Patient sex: M
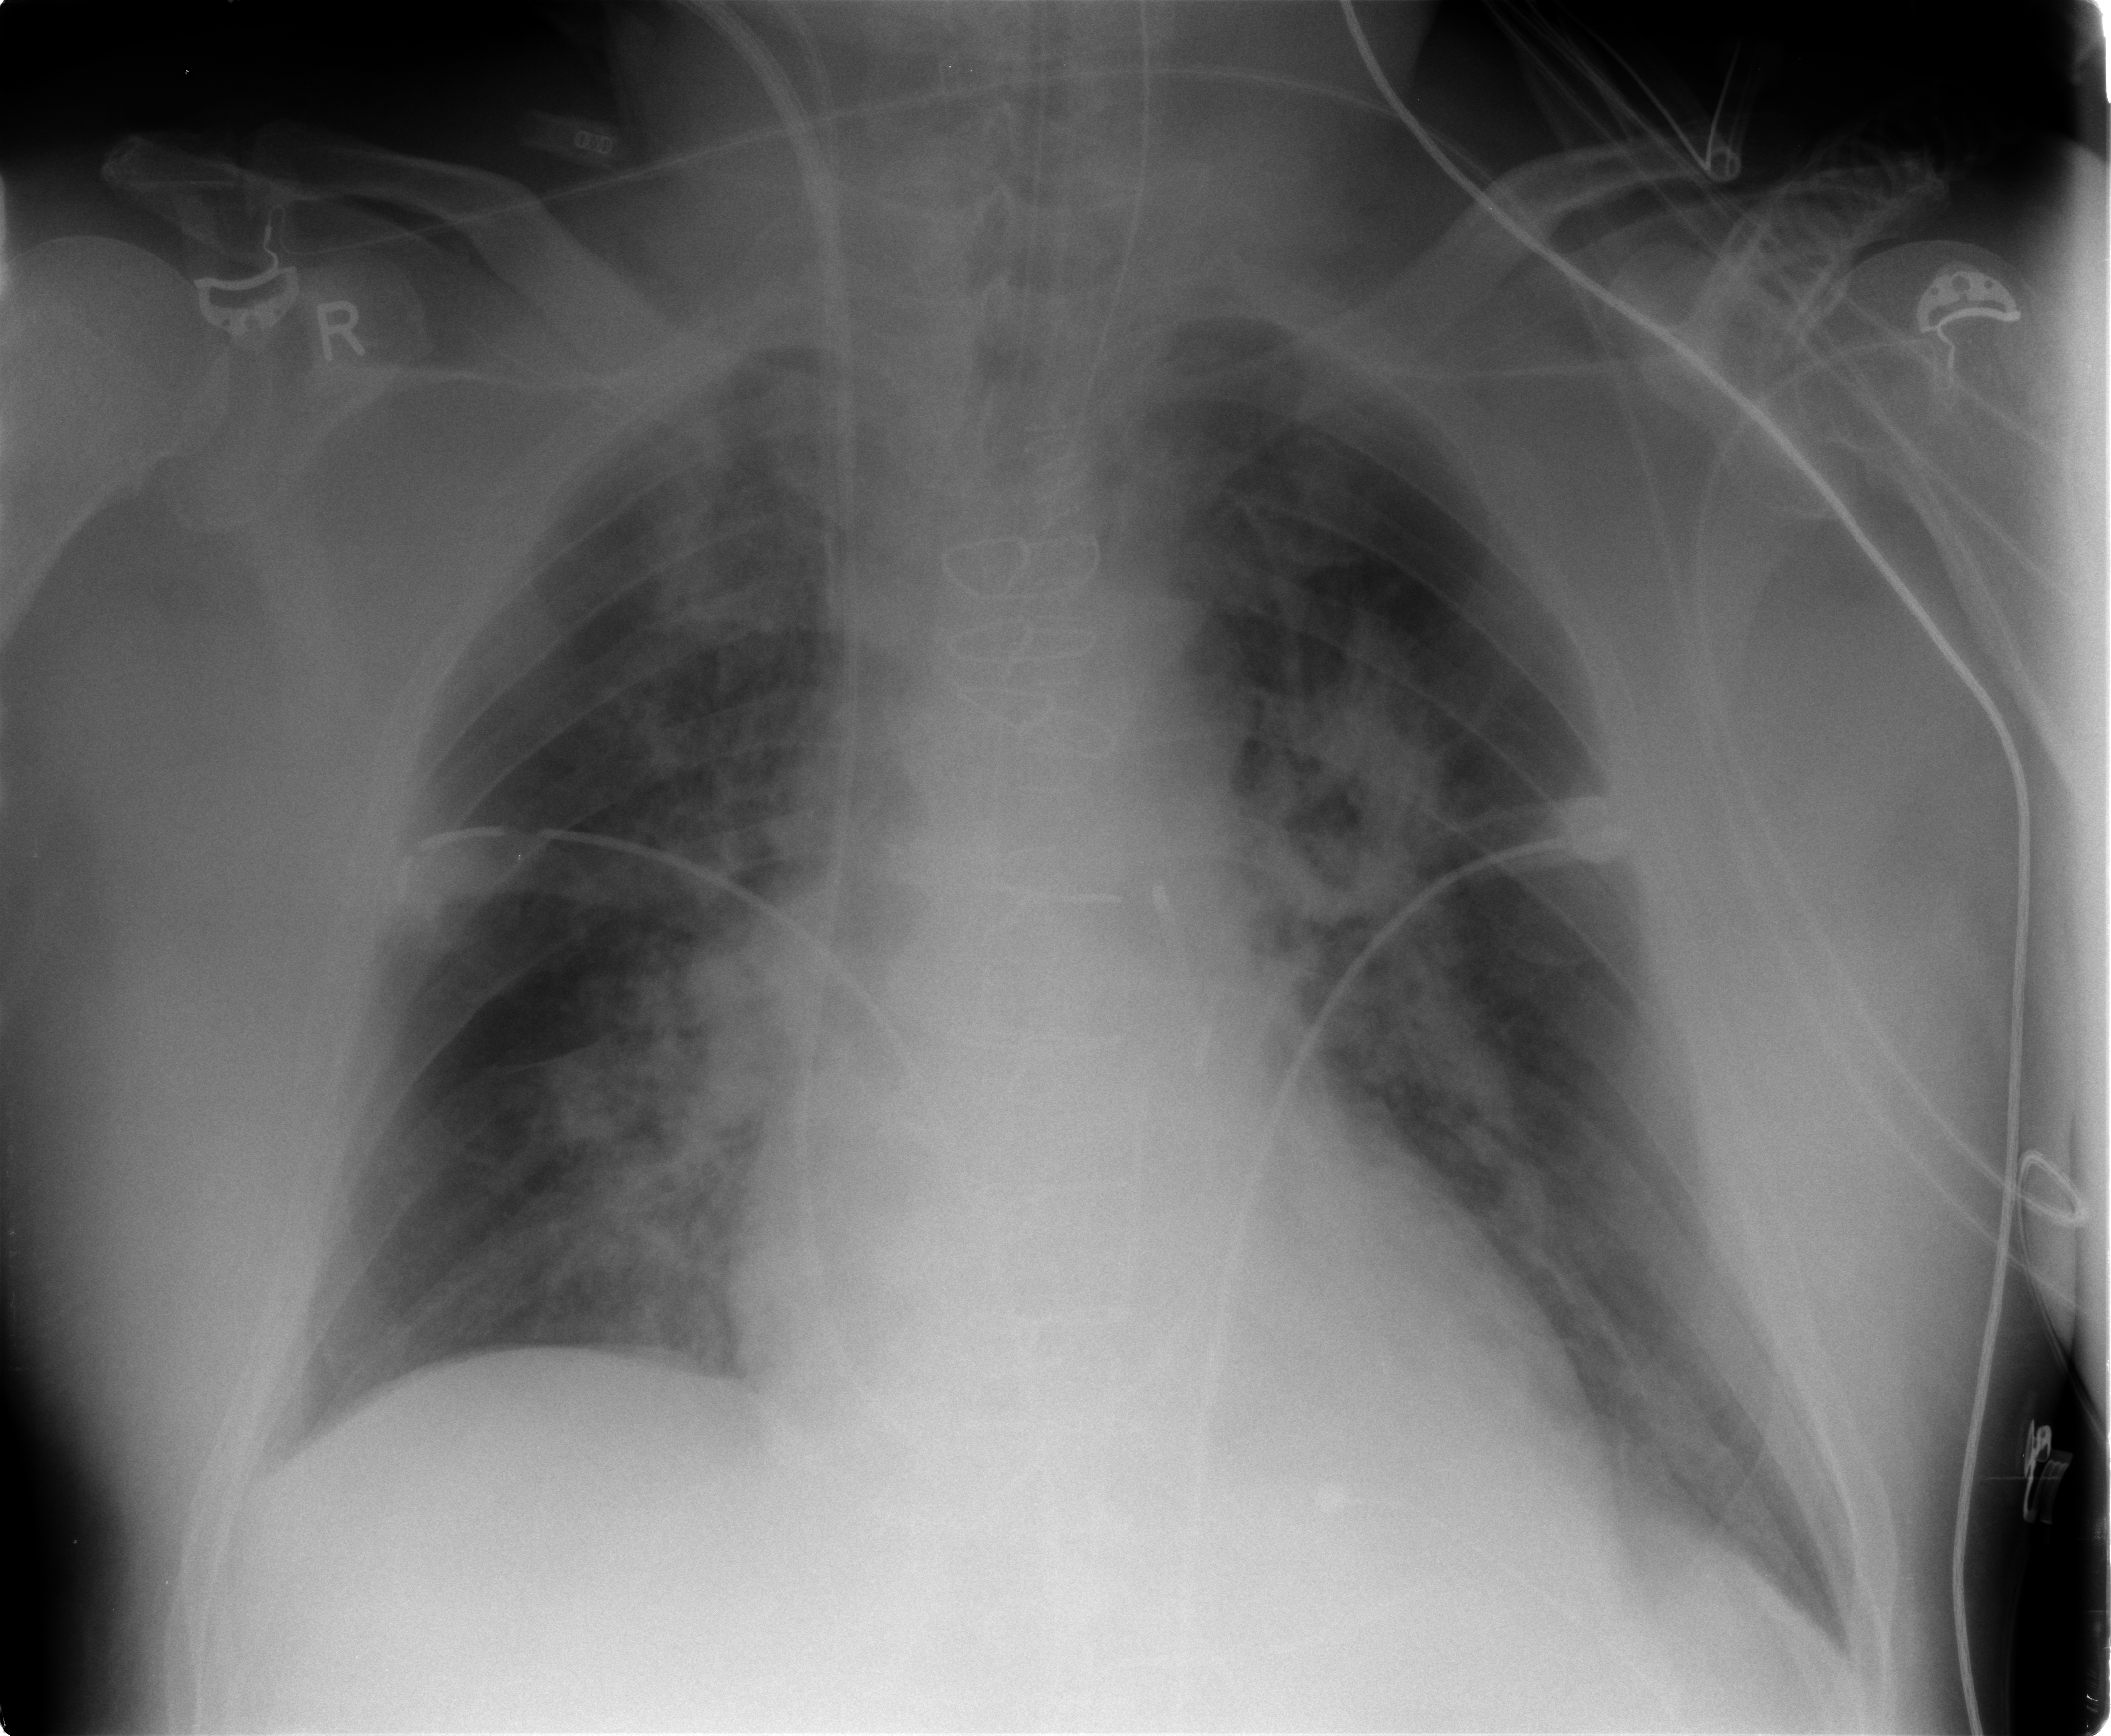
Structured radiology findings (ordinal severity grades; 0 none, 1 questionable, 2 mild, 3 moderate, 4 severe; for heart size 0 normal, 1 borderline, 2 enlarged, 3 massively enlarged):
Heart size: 2
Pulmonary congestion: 2
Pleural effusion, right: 0
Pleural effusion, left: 1
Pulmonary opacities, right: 2
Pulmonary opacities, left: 2
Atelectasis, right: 2
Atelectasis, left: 2